Question: I have a div that contains a paragraph, a list and a right-floated div.
The parent div has a text-align:justify; property.
I am giving the p an (all-around) margin of 20px, but for some strange reason, the margin gets ignored on the right side of the paragraph. I tried it on the ul and the same thing happens.
The margin is not ignored if I do not justify the text inside the parent div. (But I do want it justified).
The floated div has a margin:0; so I guess this is not a collapsing margins issue.
The floated div is a fixed dimension (pixels) div and it is empty, except for a background image.
I also tried to specify the margin by margin-right:20px; and it did not work...
I know I could resolve it by just adding a left margin to the floated div. But I would like to know what is happening.
Here's the code I'm using (I only edited the class names).
The CSS:
'''
.parentDiv {
position: absolute;
width: 660px;
height: 350px;
z-index: -1;
background-color:#4F4F4F;
color:#FFFFFF;
text-align:justify;
overflow:hidden;
}
.foatedDiv {
float:right;
height:100%;
margin:0;
}
.parentDiv p {
margin:20px;
}
'''
The HTML:
'''
<div class="parentDiv">
<div class="floatedDiv" style="width:234px;background-image:url(images/jp01.jpg)"></div>
<strong><a href="someAnchor">Anchor</a></strong>
<p>Sope paragraph that I cannot understand why ignores its right margin and is driving me crazy.</p>
<strong>Some Topic</strong>
<ul>
<li>Some long item long enough to show there is no right margin.</li>
<li>Some long item long enough to show there is no right margin.</li>
<li>Some long item long enough to show there is no right margin.</li>
<li>Some long item long enough to show there is no right margin.</li>
</ul>
</div>
'''
And this is what I get:

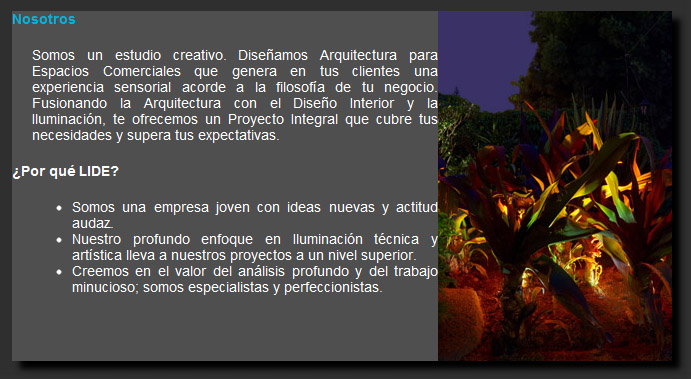
Answer: Because that image on the right side is floated to the right. It is applying your margin, you just can't tell. That paragraph actually expands all the way to the right under that image, just the content box doesn't. Your margin-right needs to be the width of that image 20px in order to indent it out 20px from the image.

While the floated element pushes your to the left, the actual still expands behind that. To push the content out more, you have to account for all that space taken up by the image. One way to do that is to add it's width to your margin on the right, like this:
'''
.parentDiv p {
margin: 20px 254px 20px 20px; /* 234 + 20 = 254 */
}
'''
See the <URL>.